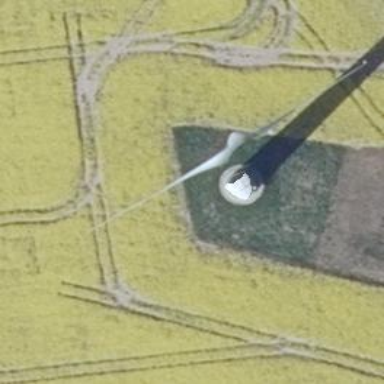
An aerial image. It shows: Wind generator in the form of horizontal axis wind turbine.